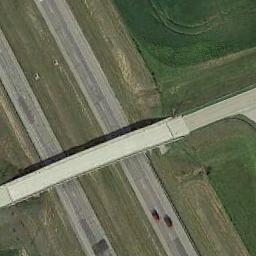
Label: overpass